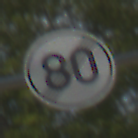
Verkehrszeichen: EndeGeschwindigkeit80
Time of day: MorningAfternoon
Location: Outdoor (Nature)
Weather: PartlyCloudy
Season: NotSpecified
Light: Natural